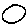
Label: circle